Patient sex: M
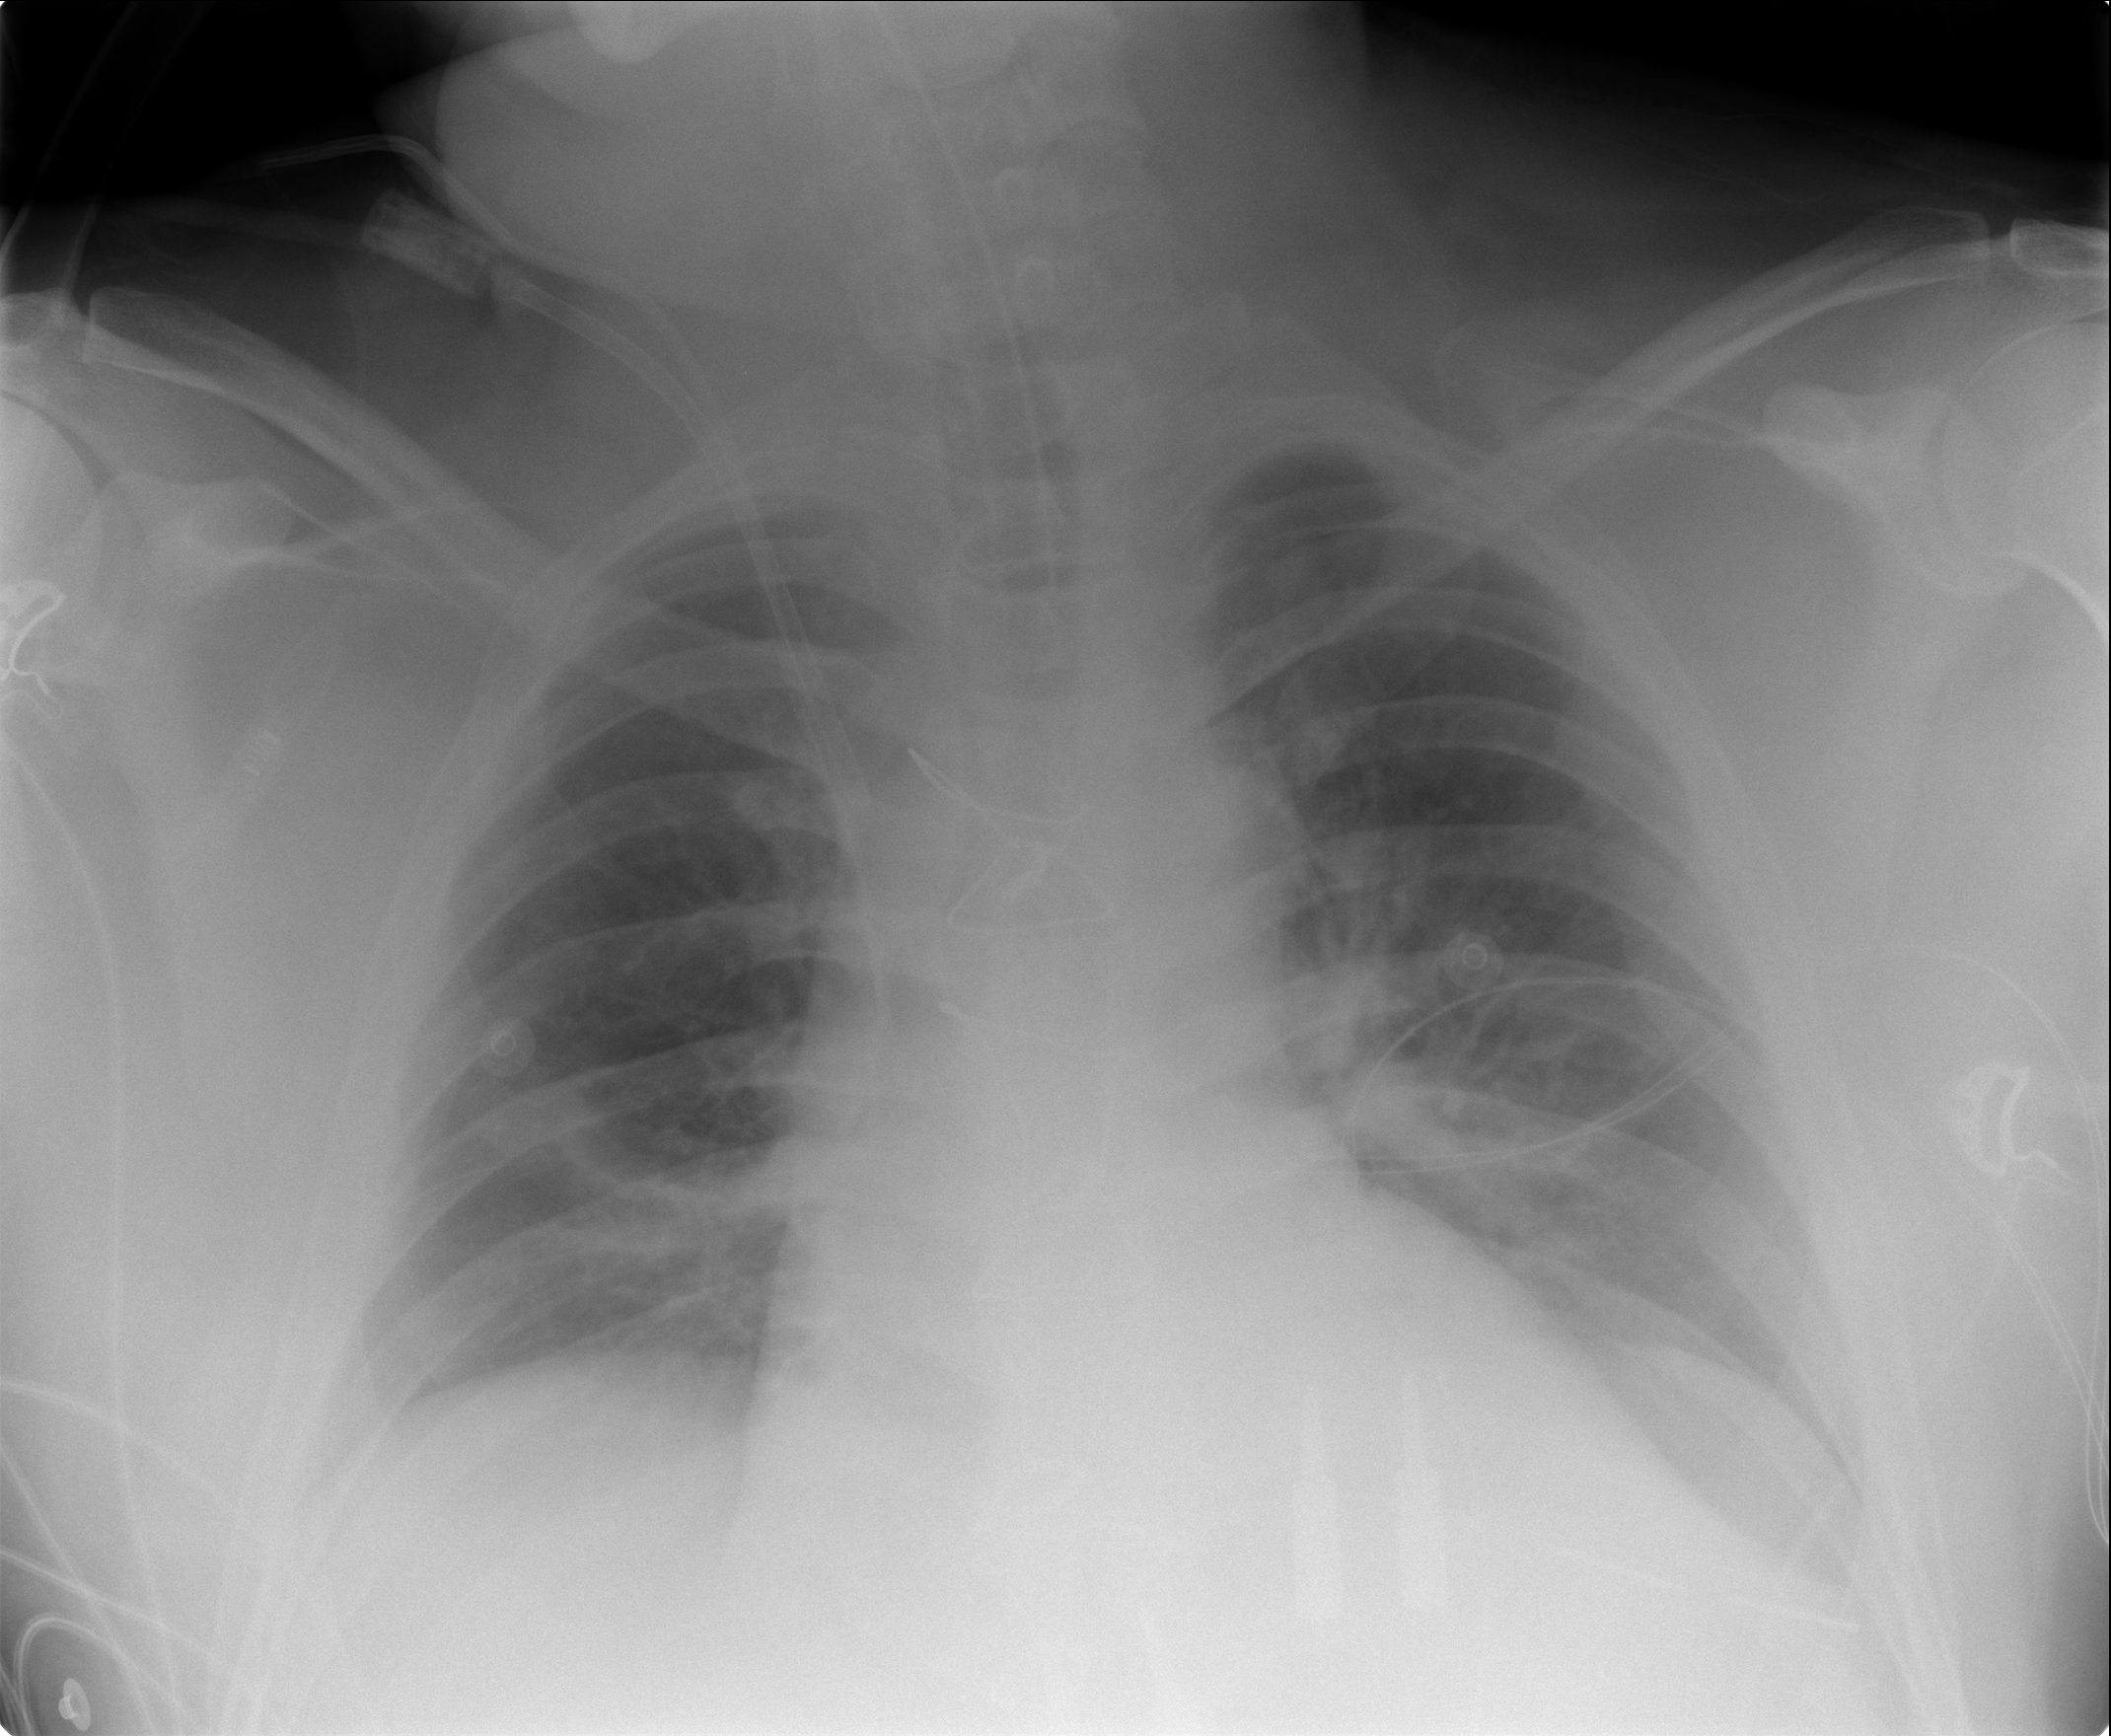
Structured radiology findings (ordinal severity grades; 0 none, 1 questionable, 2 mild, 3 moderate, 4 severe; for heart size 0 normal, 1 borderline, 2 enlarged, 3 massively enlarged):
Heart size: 1
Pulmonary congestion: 0
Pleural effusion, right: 0
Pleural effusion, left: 0
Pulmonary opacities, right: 0
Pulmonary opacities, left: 0
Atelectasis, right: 0
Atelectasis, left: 0